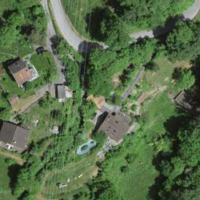
EUNIS habitat code: 40
Species observed at this site:
Melittis melissophyllum